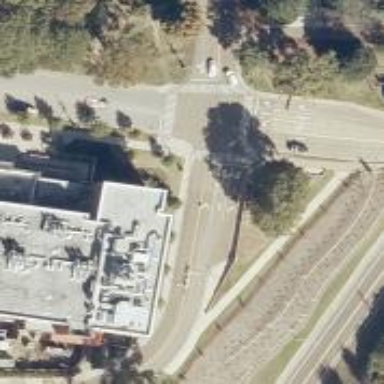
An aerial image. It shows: Footway with zebra crossing.